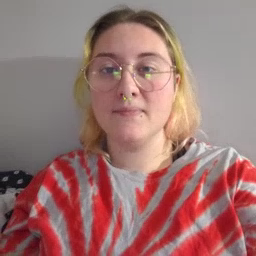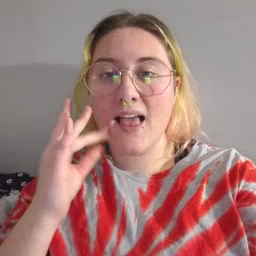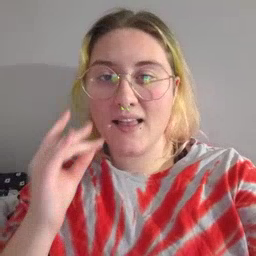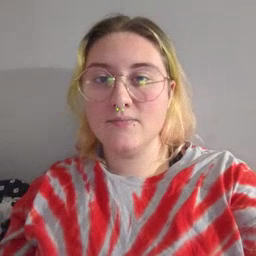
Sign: cat